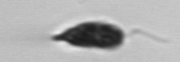
Label: Euglena